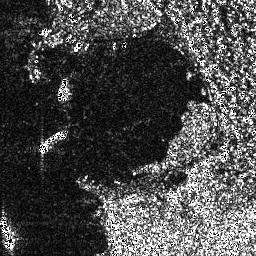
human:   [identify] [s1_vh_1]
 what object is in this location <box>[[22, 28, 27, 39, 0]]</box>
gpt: <ref>1 small ship at the left</ref>